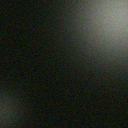
Screen state: off